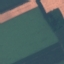
Label: AnnualCrop